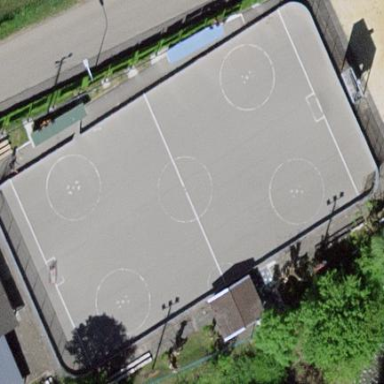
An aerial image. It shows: Hockey pitch for leisure land sports.